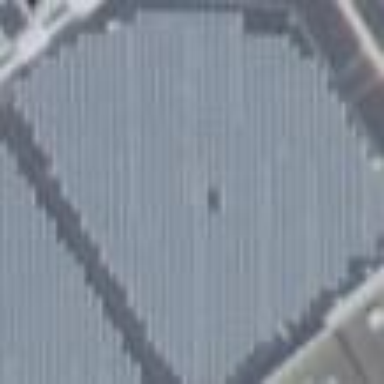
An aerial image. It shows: Solar power generator utilizing photovoltaic technology with solar photovoltaic panels.